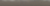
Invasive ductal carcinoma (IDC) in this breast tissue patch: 0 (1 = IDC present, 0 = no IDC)